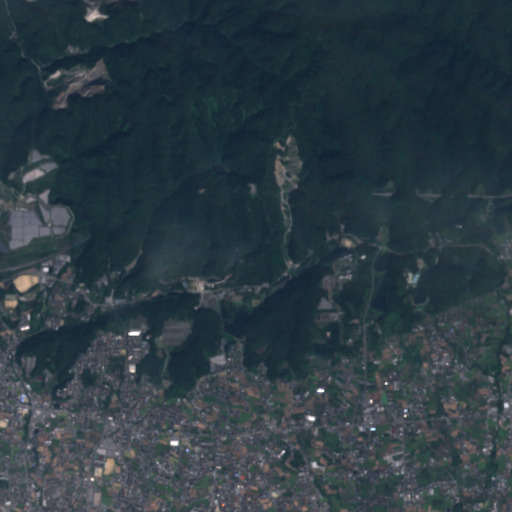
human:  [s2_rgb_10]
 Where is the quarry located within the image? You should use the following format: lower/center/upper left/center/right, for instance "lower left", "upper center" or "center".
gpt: The quarry is located in the upper left of the image.
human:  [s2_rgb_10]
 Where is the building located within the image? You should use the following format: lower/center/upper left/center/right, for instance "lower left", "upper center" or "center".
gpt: There is no building in the image.